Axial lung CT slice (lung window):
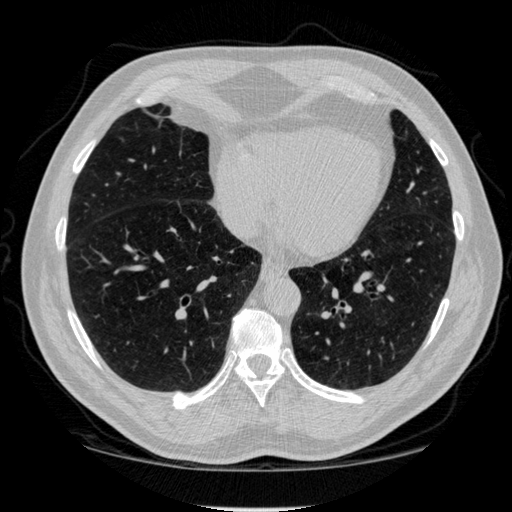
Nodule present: no